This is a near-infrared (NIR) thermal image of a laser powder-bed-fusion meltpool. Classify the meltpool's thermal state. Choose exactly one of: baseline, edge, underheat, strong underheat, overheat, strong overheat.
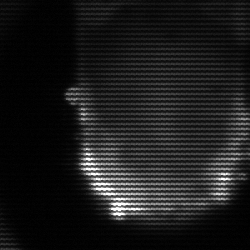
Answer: baseline